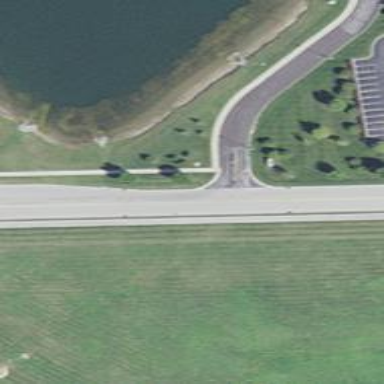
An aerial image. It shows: Unmarked crossing on the road.